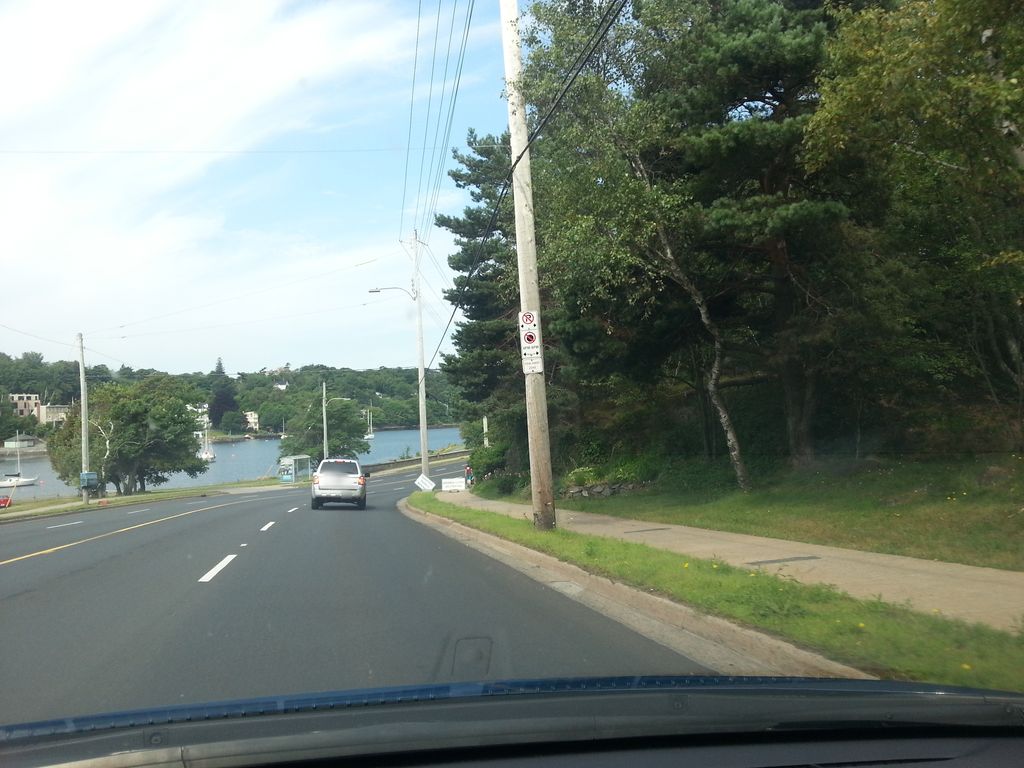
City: halifax